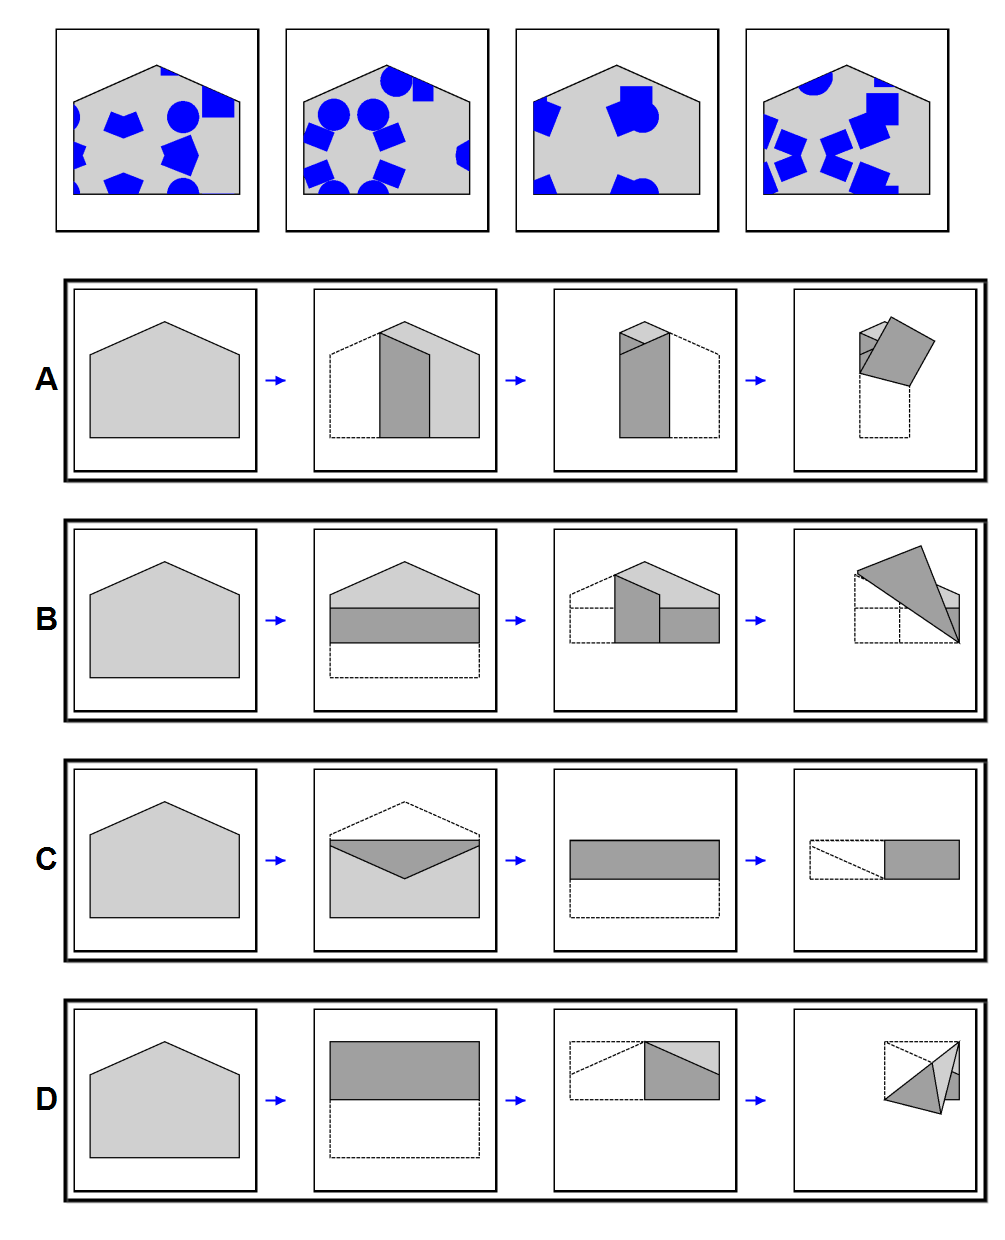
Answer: B